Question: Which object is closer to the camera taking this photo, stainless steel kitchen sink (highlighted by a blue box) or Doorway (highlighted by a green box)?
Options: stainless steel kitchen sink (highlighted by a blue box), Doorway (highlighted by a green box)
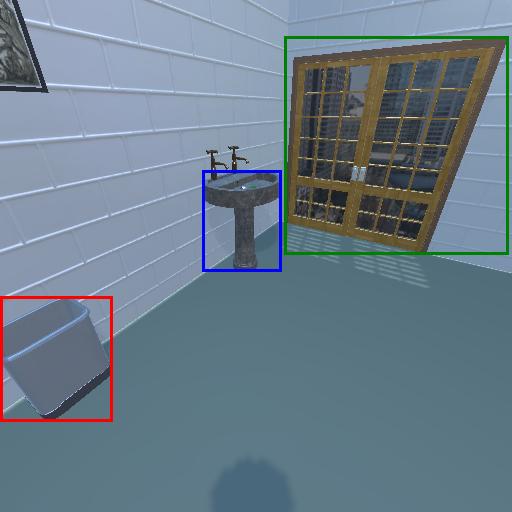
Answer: stainless steel kitchen sink (highlighted by a blue box)